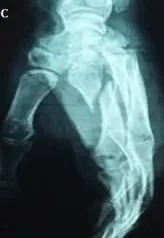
(A, B, C) X-ray of the left hand (front + profile) showed a dislocation of the three lesser fingers associated with fracture of the hamatum and the second metacarpal. The three lesser metacarpals and the distal fragment of the hamatum were medially displaced.
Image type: radiology (x_ray)